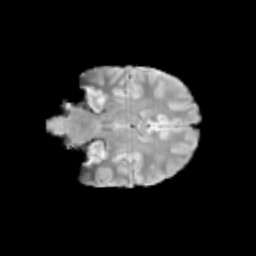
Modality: T2w
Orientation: coronal
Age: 13
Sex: male
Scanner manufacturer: siemens
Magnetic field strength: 3 T
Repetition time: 3.8 s
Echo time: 0.07 s